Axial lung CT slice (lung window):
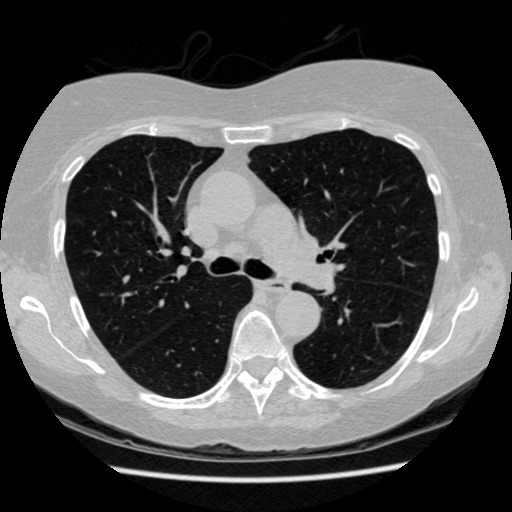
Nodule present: no